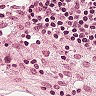
Metastatic tissue present: no